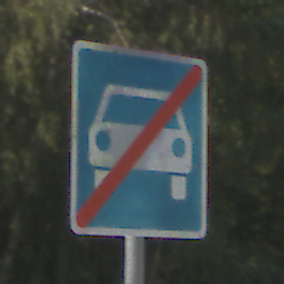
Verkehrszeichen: EndeKraftfahrstrasse
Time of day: Midday
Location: Outdoor (Nature)
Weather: Clear
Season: Summer
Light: Natural